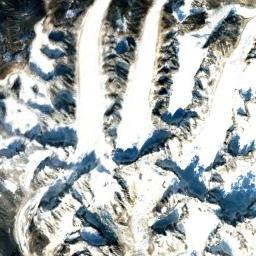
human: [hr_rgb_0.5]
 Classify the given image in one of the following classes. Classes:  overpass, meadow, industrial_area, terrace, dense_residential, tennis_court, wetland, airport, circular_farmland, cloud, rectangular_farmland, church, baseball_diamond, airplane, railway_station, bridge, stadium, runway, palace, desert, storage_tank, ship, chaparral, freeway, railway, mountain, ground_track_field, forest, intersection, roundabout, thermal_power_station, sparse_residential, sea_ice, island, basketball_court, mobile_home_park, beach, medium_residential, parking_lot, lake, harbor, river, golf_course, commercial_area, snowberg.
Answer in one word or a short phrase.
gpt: snowberg